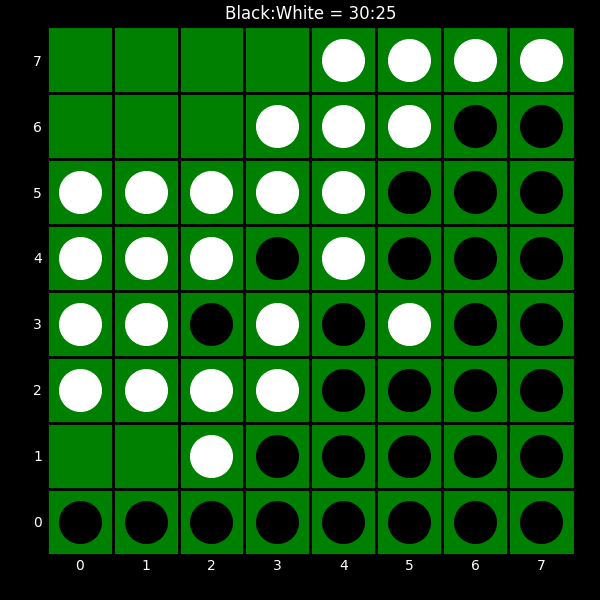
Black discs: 30
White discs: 25